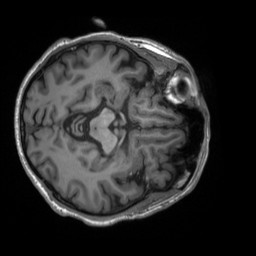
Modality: T1w
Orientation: axial
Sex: female
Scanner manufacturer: siemens
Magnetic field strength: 3 T
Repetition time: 2.3 s
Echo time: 0.00226 s